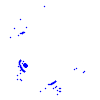
Particle: kaon